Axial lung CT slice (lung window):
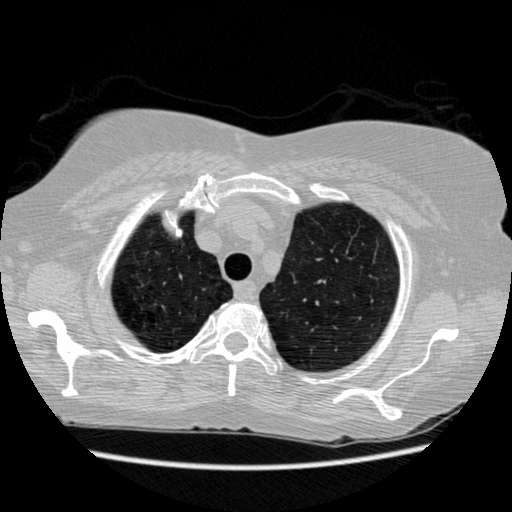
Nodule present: no